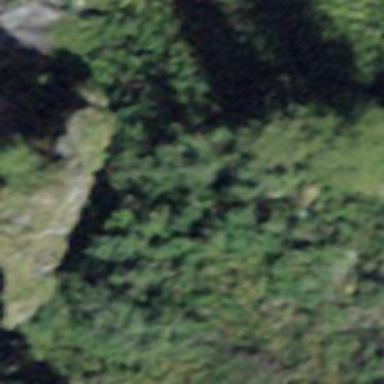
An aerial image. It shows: Cliff in nature.